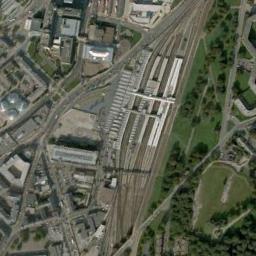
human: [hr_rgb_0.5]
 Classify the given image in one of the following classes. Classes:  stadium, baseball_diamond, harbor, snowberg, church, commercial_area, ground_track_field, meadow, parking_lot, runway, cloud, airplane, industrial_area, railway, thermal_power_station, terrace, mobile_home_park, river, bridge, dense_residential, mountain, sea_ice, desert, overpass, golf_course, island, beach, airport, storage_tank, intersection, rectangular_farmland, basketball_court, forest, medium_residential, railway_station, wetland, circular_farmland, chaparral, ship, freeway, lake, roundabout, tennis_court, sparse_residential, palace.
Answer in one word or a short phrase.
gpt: railway_station